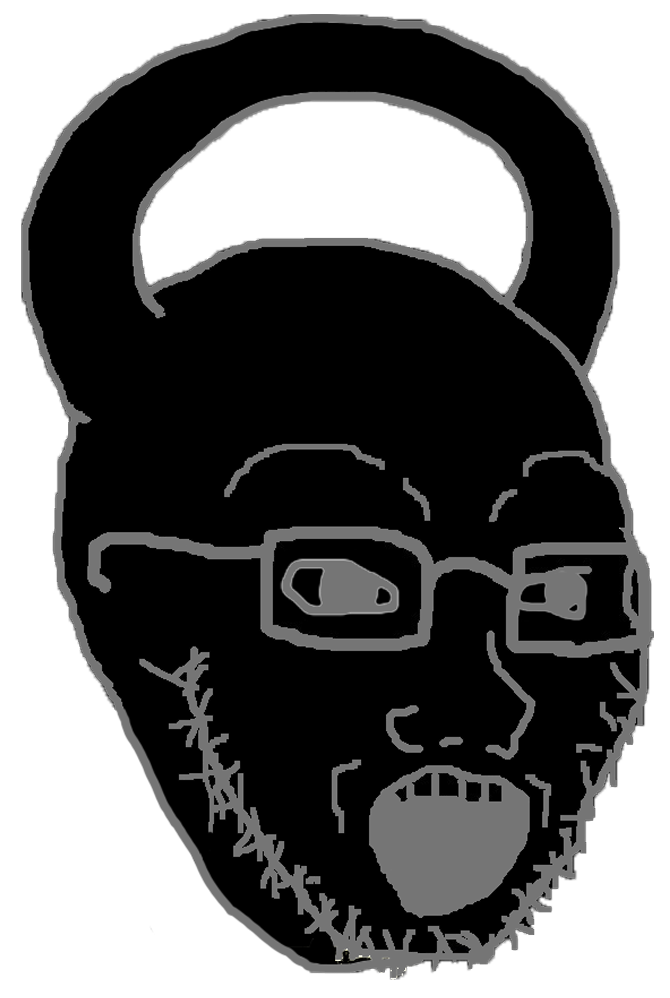
Label: 5_Objakt